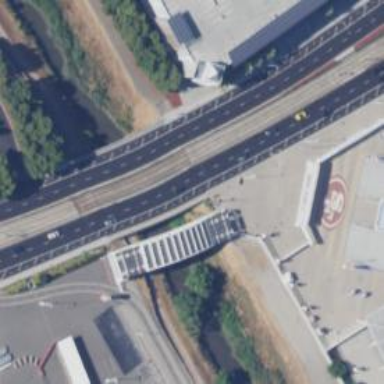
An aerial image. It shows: Bridge for light rail railway electrified with contact line.